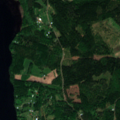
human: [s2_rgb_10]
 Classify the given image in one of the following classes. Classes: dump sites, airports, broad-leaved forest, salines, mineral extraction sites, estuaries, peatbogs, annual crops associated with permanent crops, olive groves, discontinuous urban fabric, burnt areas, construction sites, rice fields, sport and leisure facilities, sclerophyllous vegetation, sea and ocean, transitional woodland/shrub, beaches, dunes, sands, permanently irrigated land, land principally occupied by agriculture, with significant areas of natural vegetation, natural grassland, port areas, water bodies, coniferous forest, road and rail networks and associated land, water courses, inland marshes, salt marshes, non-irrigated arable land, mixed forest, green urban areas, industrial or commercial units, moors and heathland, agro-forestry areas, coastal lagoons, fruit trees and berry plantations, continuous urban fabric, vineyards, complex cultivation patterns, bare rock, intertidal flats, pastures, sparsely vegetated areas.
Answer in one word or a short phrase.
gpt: land principally occupied by agriculture, with significant areas of natural vegetation, broad-leaved forest, mixed forest, water bodies